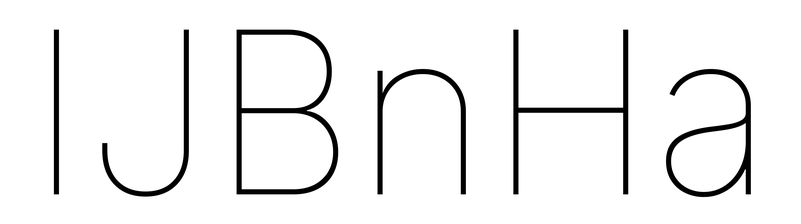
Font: Inter_Thin